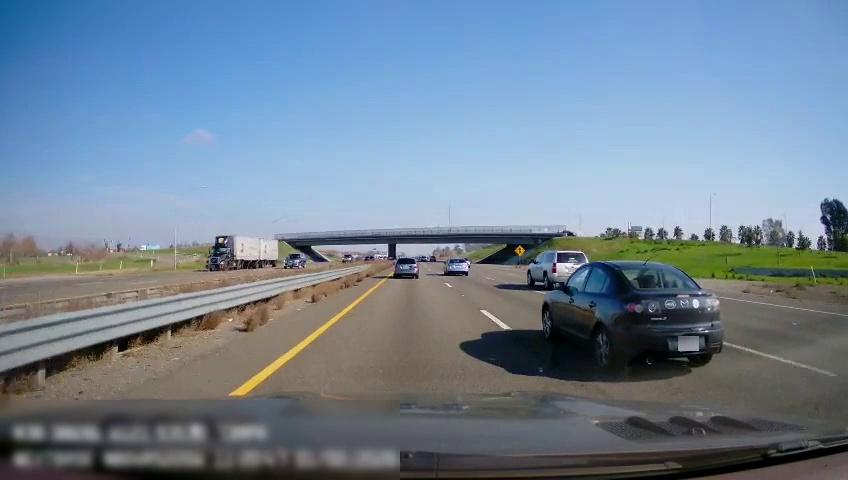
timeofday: Day
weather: Sunny
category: Drivable Space
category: Drivable Space
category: Vehicles | Car
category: Vehicles | SUV
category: Vehicles | Car
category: Vehicles | Car
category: Vehicles | Car
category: Vehicles | Truck
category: Vehicles | SUV
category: Vehicles | SUV
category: Lanes | Current Lane
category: Lanes | Current Lane
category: Lanes | Alternate Lane
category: Lanes | Alternate Lane
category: Lanes | Opposite Lane
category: Lanes | Opposite Lane
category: Traffic | Signs